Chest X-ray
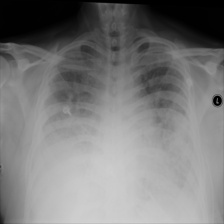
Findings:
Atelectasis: negative
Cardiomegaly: negative
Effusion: negative
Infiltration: negative
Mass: negative
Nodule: negative
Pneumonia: negative
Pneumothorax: negative
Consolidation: negative
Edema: negative
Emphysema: negative
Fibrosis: negative
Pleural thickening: negative
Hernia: negative